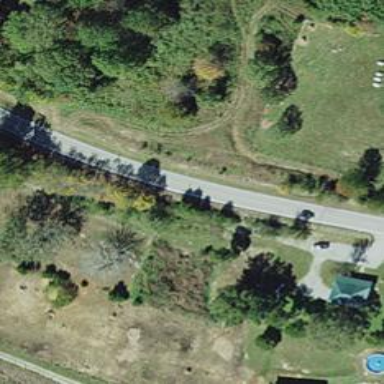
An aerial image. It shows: Secondary road.